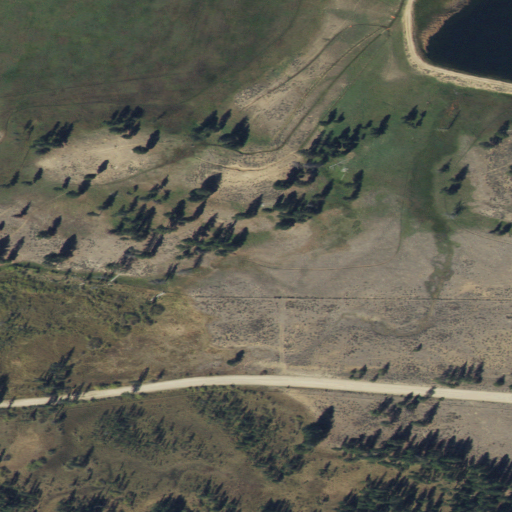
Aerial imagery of valley in Idaho named Little Valley containing shrub, woody wetlands, grassland, evergreen forest, open water, and herbaceous wetlands